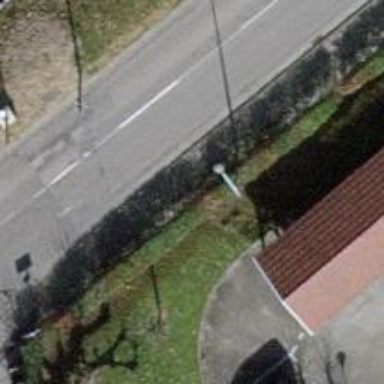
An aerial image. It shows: Support pole.